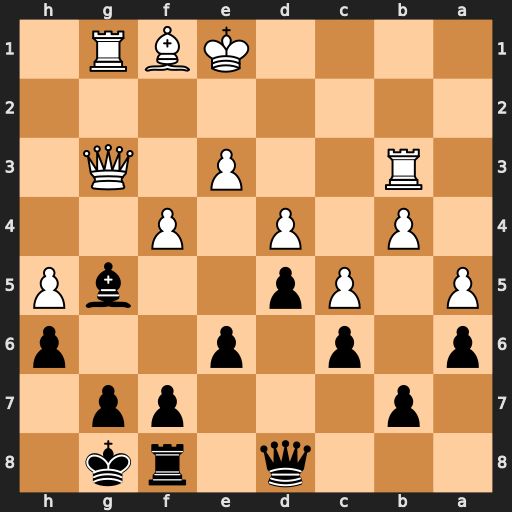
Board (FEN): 3q1rk1/1p3pp1/p1p1p2p/P1Pp2bP/1P1P1P2/1R2P1Q1/8/4KBR1
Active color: b
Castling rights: -
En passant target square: -
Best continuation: Bh4 Kd2 Bxg3